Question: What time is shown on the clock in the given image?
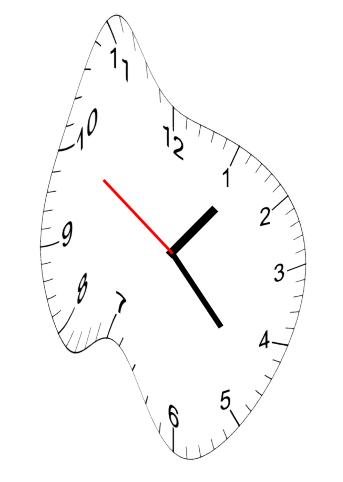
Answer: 01:22:50